A time-domain waveform of one vibration snapshot from a rolling-element bearing is shown. Diagnose the bearing from this image, choosing from: normal, inner_race, outer_race, ball.
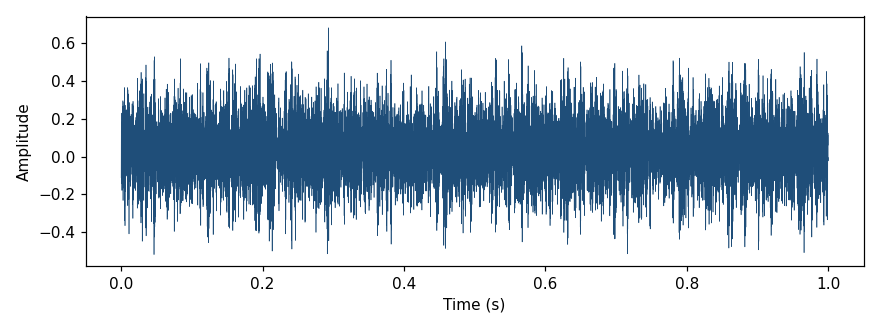
Answer: ball